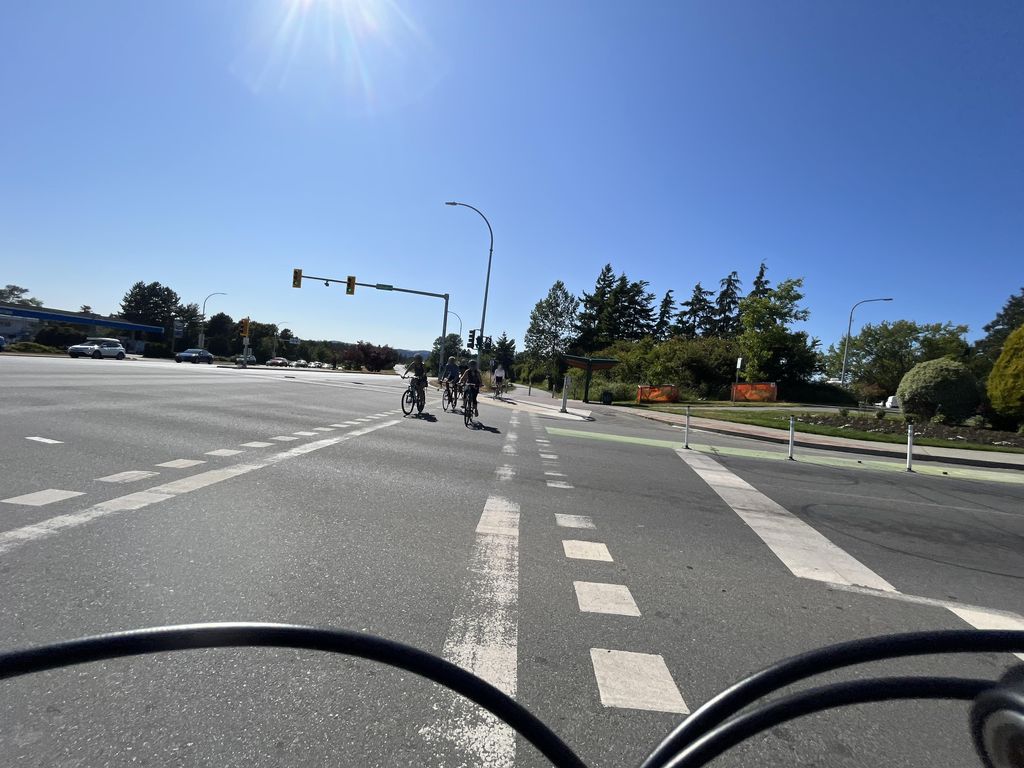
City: victoria